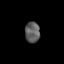
Tissue: lung
Cell type: Epithelial cells
Senescence score: 0.2345
Nuclear area (px): 308
Mean DAPI intensity: 92.617